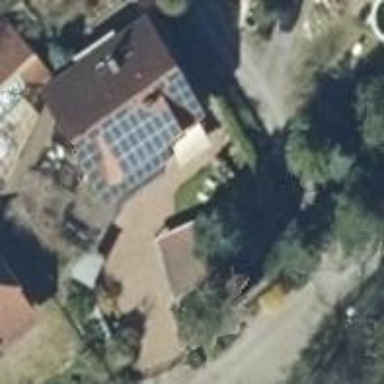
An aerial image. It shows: Small solar photovoltaic panel generator is producing electricity.